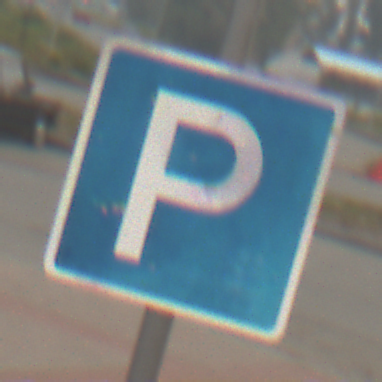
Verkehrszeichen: Parken
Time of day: MorningAfternoon
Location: Outdoor (Suburban)
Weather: Overcast
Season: NotSpecified
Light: Natural